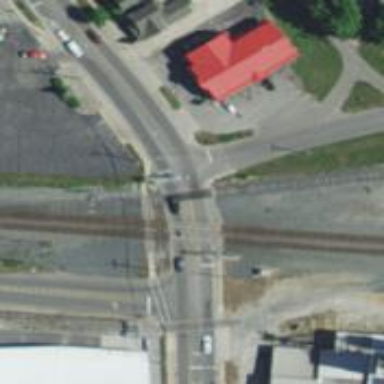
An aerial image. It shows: Railway crossing.